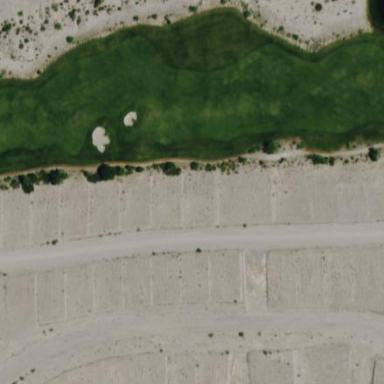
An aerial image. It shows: Grassy area designated as golf fairway.